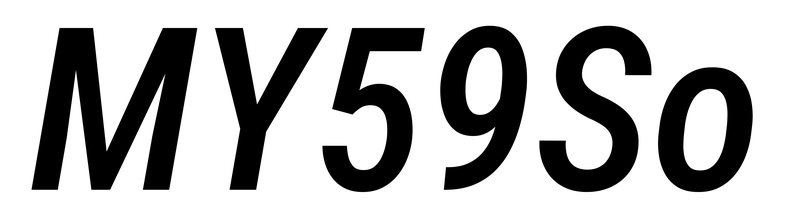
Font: Roboto-Italic_Condensed_Medium_Italic